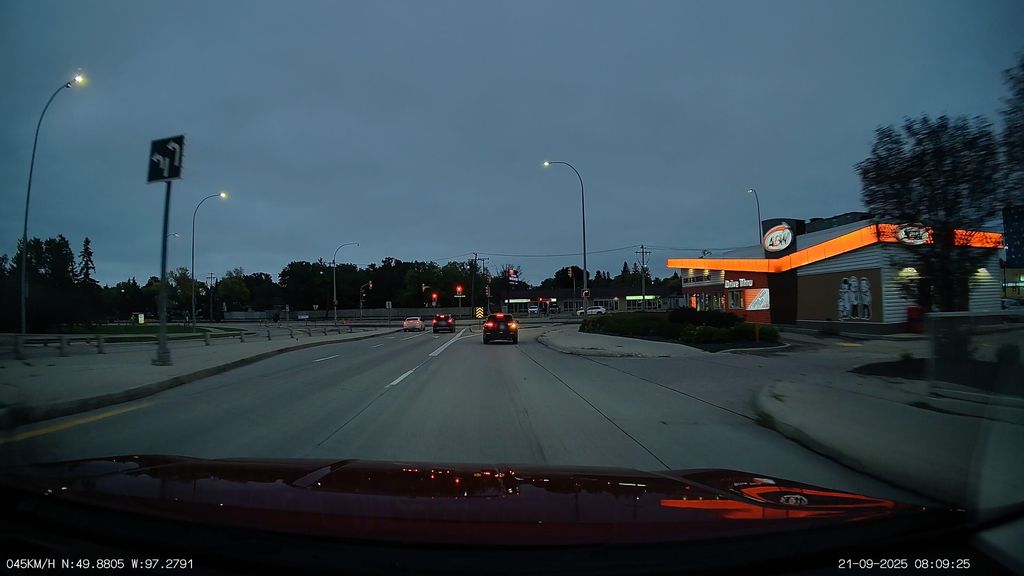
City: winnipeg